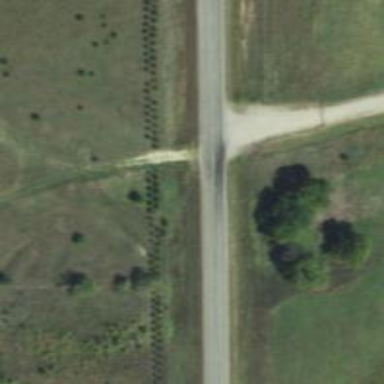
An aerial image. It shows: Asphalt road classified as tertiary.